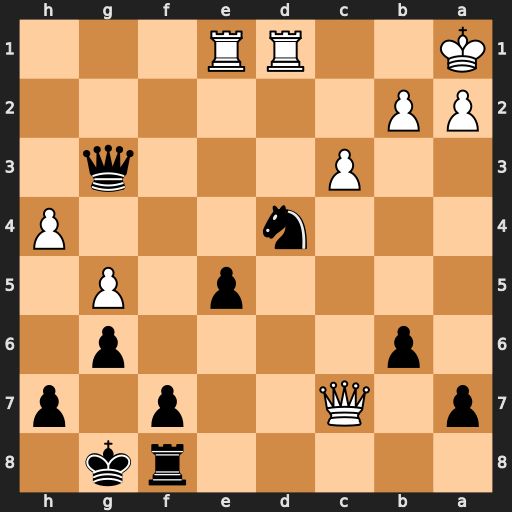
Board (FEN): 5rk1/p1Q2p1p/1p4p1/4p1P1/3n3P/2P3q1/PP6/K2RR3
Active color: b
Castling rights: -
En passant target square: -
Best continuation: Nc2+ Kb1 Nxe1